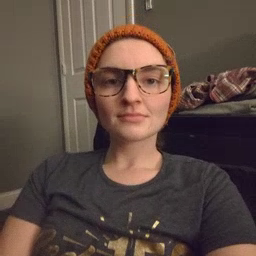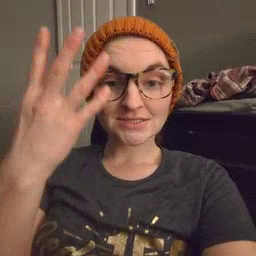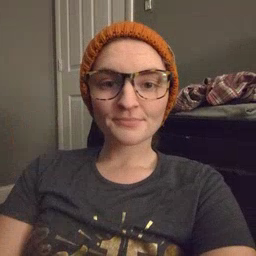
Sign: sun